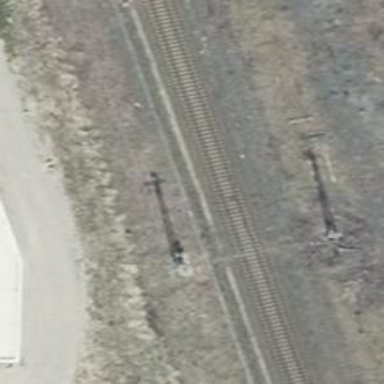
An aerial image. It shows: Milestone along the railway with catenary mast.